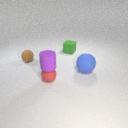
small brown rubber sphere in front of small green rubber cube